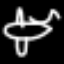
Label: airplane